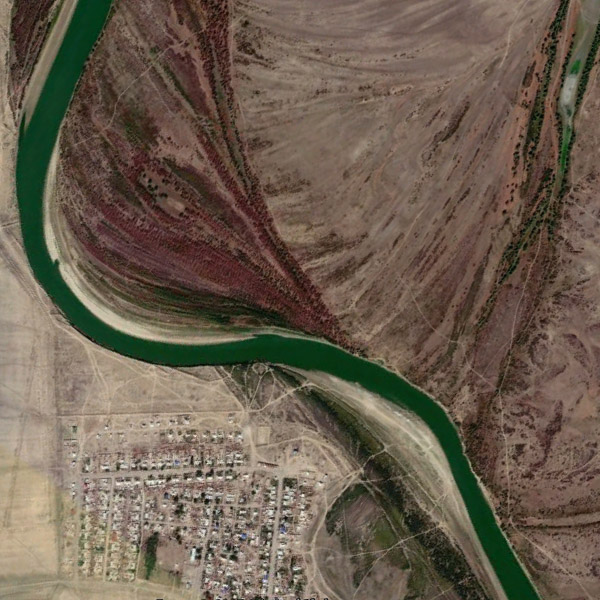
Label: River